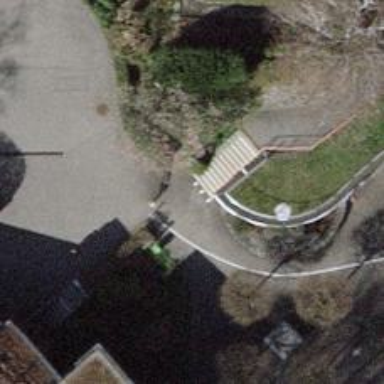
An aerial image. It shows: Road with steps.